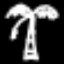
Label: palm tree